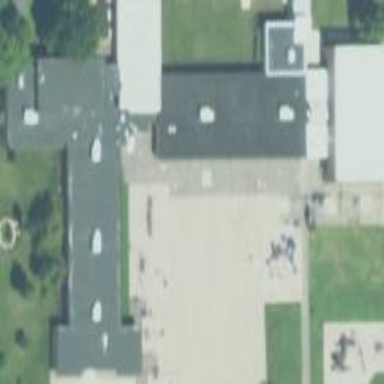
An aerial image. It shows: School building.